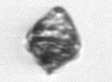
Label: Kryptoperidinium_triquetrum